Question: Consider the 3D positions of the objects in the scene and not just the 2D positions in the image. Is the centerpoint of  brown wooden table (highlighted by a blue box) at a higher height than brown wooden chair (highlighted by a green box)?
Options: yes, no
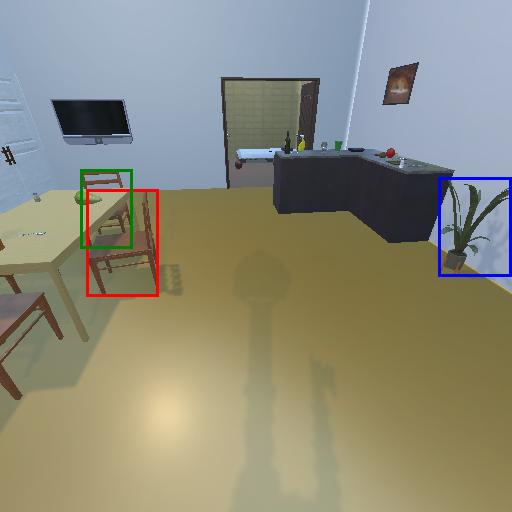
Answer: yes